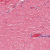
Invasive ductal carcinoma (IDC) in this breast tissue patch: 1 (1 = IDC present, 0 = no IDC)